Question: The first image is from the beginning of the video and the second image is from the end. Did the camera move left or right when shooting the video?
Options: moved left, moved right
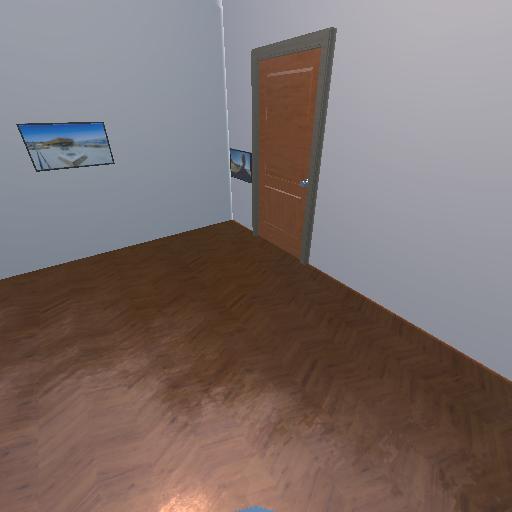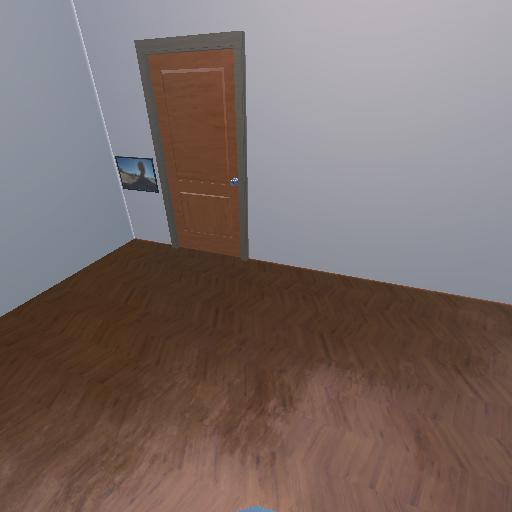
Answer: moved left